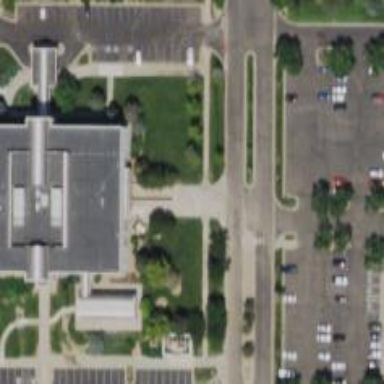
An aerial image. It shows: Building.